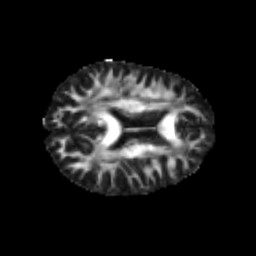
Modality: FA
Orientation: axial
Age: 23
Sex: male
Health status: healthy